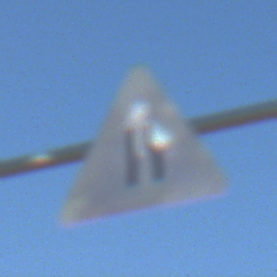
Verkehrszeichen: EinseitigVerengteFahrbahnRechts
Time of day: MorningAfternoon
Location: Outdoor (Suburban)
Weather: PartlyCloudy
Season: NotSpecified
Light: Natural